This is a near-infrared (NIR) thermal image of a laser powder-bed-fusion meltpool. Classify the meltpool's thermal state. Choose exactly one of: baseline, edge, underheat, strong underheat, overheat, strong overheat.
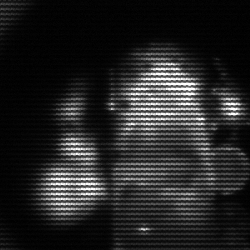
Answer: strong underheat